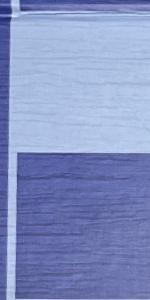
Label: Empty